Interaction volume radius: 5 \u00c5
Interaction volume height: 20 \u00c5
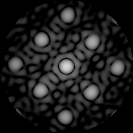
Disorder parameter: 0.1332